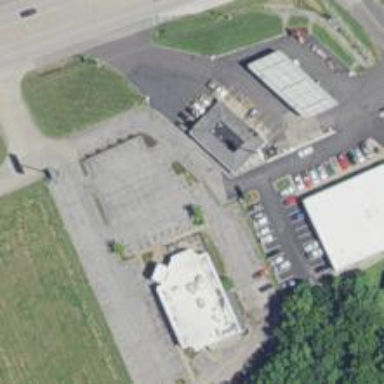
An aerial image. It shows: Convenience shop.